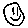
Label: smiley face